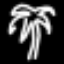
Label: palm tree